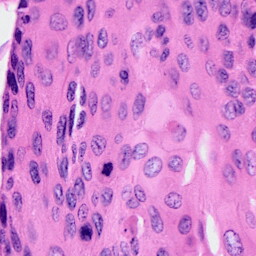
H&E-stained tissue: Cervix